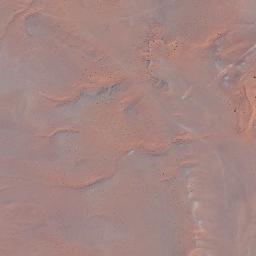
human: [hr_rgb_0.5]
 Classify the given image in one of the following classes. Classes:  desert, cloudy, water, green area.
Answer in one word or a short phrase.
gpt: desert